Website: lowes
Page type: billing-address
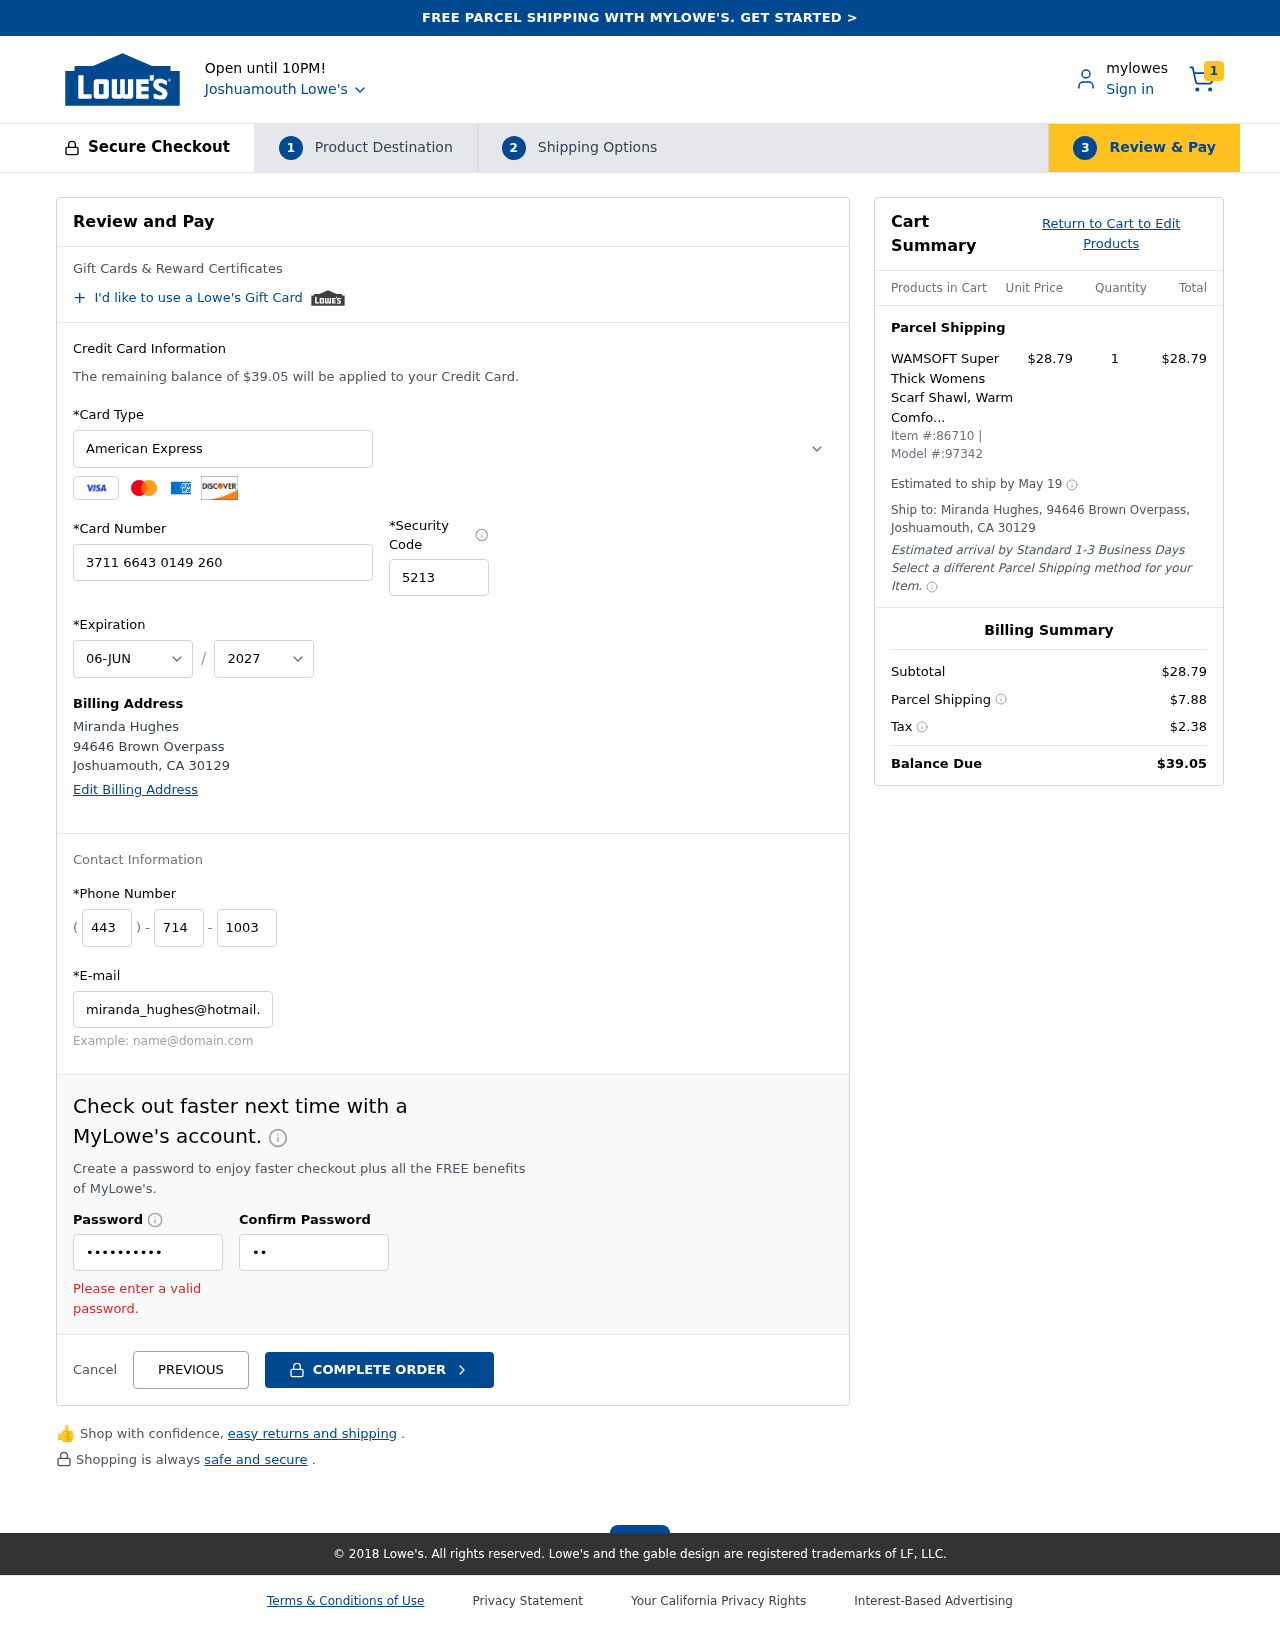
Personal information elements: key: PII_CARD_CVV
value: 5213
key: PII_CARD_EXPIRY_MONTH
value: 06
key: PII_CARD_EXPIRY_YEAR
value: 27
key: PII_CARD_NUMBER
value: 3711 6643 0149 260
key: PII_CARD_TYPE
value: American Express
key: PII_CITY
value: Joshuamouth
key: PII_CITY_STATE_ZIP
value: Joshuamouth, CA 30129
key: PII_EMAIL
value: miranda_hughes@hotmail.com
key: PII_FULLNAME
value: Miranda Hughes
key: PII_PHONE_AREA
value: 443
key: PII_PHONE_PREFIX
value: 714
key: PII_PHONE_SUFFIX
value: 1003
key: PII_STREET
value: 94646 Brown Overpass
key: PII_FULLNAME2
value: Miranda Hughes
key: PII_STATE_ABBR
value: CA
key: PII_POSTCODE
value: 30129
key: PII_POSTCODE_FULL
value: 30129
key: PII_CITY_STATE
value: Joshuamouth, CA
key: PII_POSTCODE_NUMERIC
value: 30129
Product elements: key: PRODUCT1_NAME
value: WAMSOFT Super Thick Womens Scarf Shawl, Warm Comfortable 3X Thick Spring Soft Rainbow Cashmere Large
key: PRODUCT1_PRICE
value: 28.79
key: PRODUCT1_QUANTITY
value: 1
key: PRODUCT_ITEM_NUMBER
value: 86710
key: PRODUCT_MODEL_NUMBER
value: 97342
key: PRODUCT1_LINE_TOTAL
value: $28.79
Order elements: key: ORDER_NUM_ITEMS
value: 1
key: ORDER_TOTAL
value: $39.05
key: ORDER_SHIPPING_DATE
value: May 19
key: ORDER_SUBTOTAL
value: $28.79
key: ORDER_SHIPPING_COST
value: $7.88
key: ORDER_TAX
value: $2.38